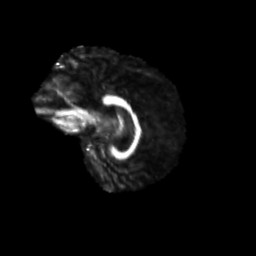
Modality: FA
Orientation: sagittal
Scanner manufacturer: siemens
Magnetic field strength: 3 T
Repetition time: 9.2 s
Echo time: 0.084 s